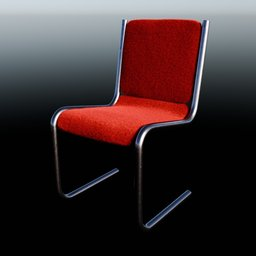
Label: furniture